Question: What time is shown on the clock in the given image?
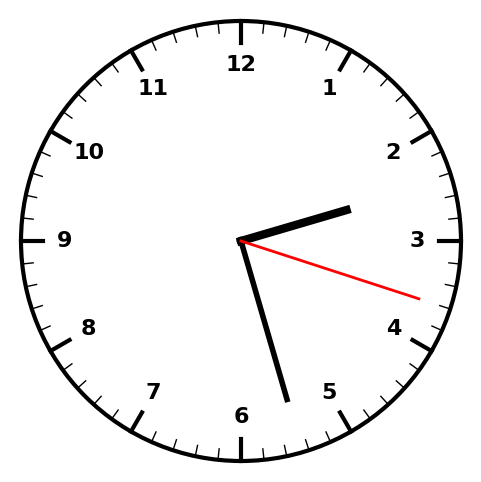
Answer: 02:27:18